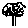
Label: tree